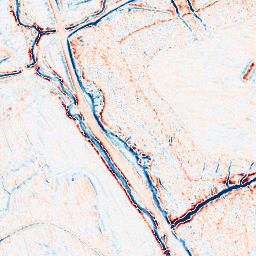
Category: edge_preserving
Decomposition family: bilateral
Decomposition parameters: d: 9
sigma_color: 25
sigma_space: 100
Upsampling method: lanczos
Upsampling parameters: scale: 8
Upsampling scale: 8